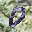
Label: 0